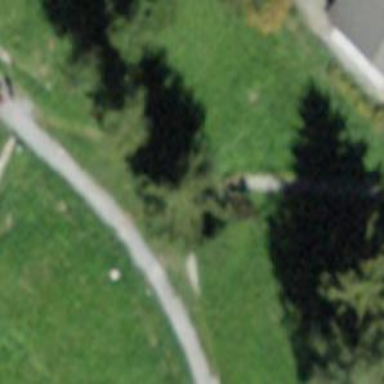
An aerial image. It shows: Bench.